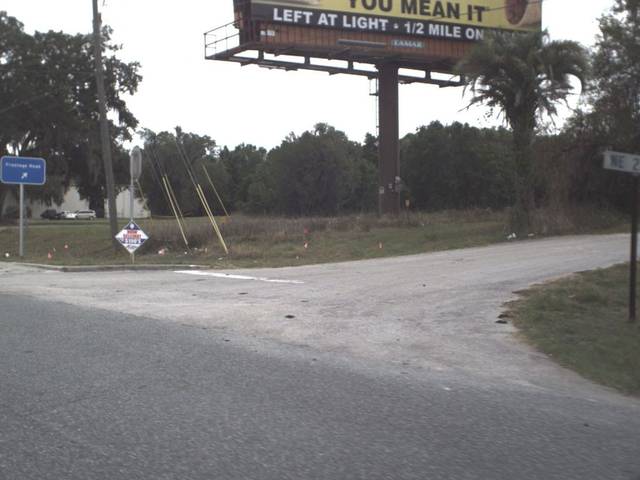
Region: United States
Coordinates: 28.847, -82.054